Interaction volume radius: 5 \u00c5
Interaction volume height: 10 \u00c5
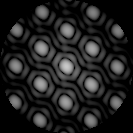
Disorder parameter: 0.003802